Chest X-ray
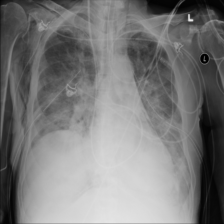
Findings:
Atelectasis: negative
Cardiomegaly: negative
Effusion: negative
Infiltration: positive
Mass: negative
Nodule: negative
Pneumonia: positive
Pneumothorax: negative
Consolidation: negative
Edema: positive
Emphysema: positive
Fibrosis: negative
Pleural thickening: negative
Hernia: negative